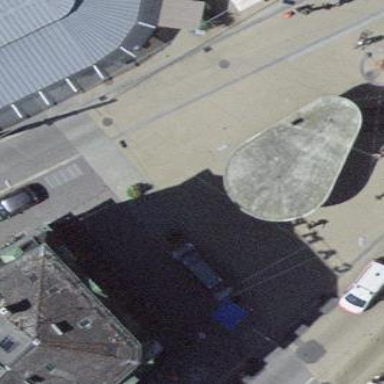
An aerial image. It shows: Shelter for public transport located on roof.